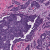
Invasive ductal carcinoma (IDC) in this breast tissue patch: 1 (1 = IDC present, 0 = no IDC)